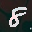
Label: 8